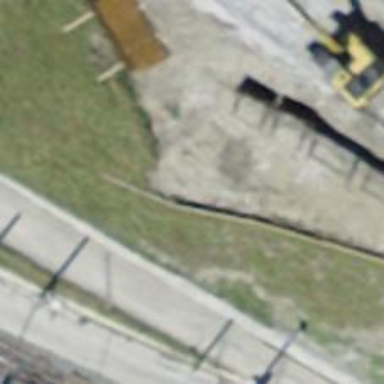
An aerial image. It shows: Retaining wall.